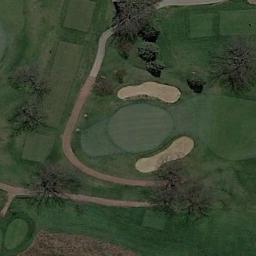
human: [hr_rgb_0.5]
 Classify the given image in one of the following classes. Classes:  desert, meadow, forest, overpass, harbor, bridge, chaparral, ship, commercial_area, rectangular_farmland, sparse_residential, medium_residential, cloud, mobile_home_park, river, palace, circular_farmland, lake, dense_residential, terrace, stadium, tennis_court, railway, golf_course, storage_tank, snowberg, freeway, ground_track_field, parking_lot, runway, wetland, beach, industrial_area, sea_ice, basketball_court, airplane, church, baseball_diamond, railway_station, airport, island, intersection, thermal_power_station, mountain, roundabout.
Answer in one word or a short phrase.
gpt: golf_course